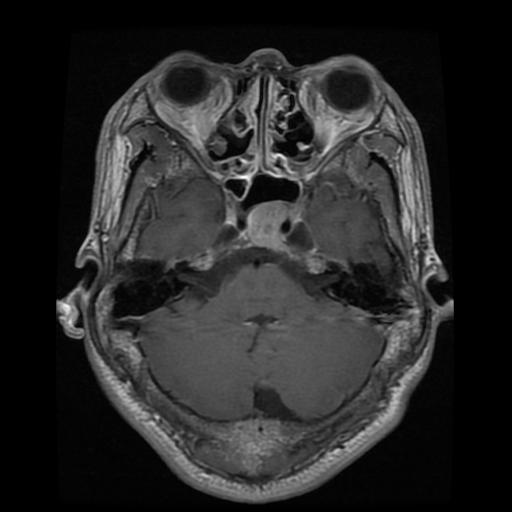
Label: pituitary